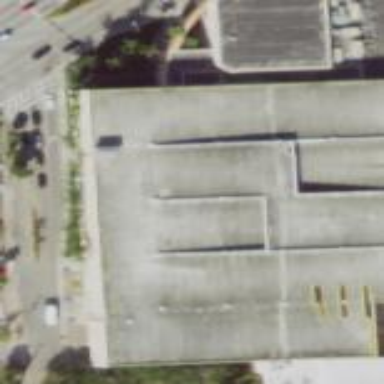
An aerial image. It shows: Multi-storey parking building.